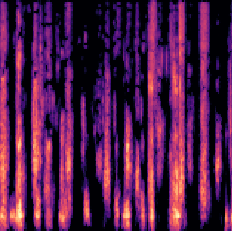
Sound class: Pig